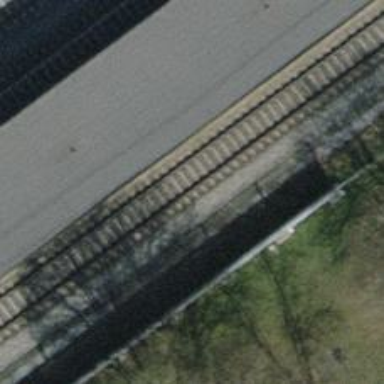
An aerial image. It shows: Stop position for public transport on the railway.